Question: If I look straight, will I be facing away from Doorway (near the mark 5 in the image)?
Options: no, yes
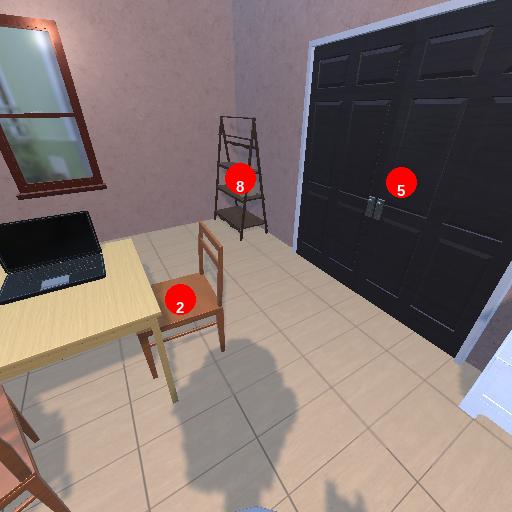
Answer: no